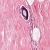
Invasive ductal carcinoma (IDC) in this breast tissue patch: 0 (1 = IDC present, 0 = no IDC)